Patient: sex M, age 44
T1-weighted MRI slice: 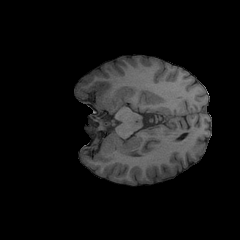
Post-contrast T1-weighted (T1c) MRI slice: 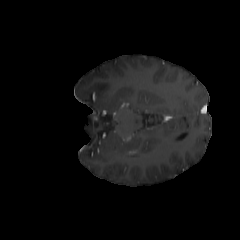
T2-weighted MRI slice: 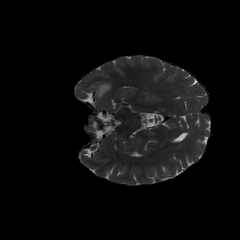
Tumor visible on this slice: yes
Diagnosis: Astrocytoma, IDH-mutant
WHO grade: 2